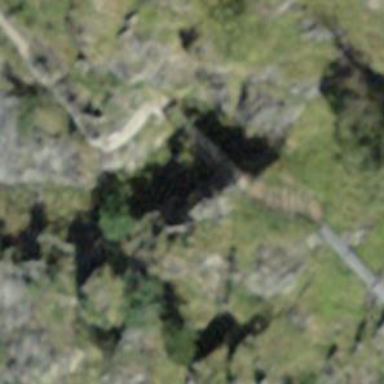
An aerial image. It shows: Metal steps along the road.